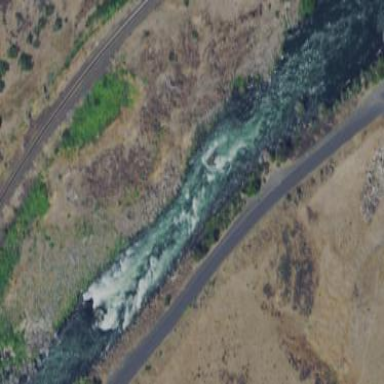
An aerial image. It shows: Rushing rapids in natural waterway.